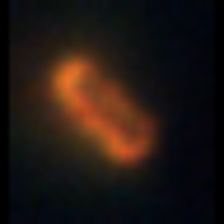
Taxon: Pennate
Group: Diatoms